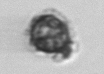
Label: Syracosphaera_pulchra